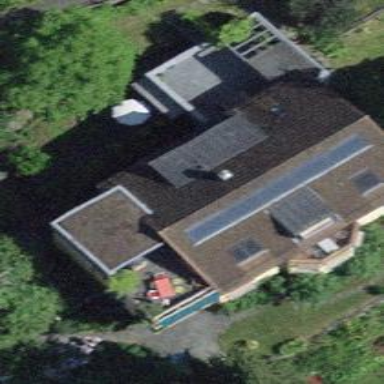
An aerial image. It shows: Solar power generator using photovoltaic method with solar photovoltaic panel types.